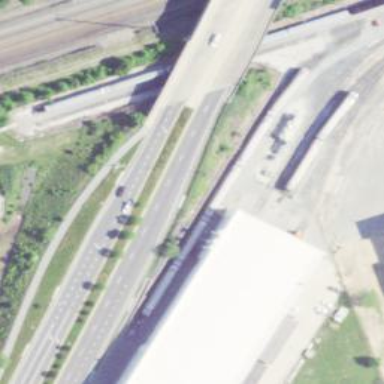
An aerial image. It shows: Expressway with asphalt surface categorized as trunk highway.